Question: I want to pass a variable 'facet_group_by' which is not part of the data frame to the 'facet_grid()' function of the ggplot2-package, but I get the following error:
'''
#> Error in year + month: non-numeric argument for binary operator
'''
This only happens when one of the 'groupBy' List entries consists of more than one element.
When I print 'facet_group_by', and copy paste the console output instead of the variable it works. When using the same output, but putting it into quotes it produces the same error. So I guess the error appears because the variable is a character(?), but I have no clue how to fix this.
'''
library(ggplot2)
library(lubridate)
#>
#> Attache Paket: 'lubridate'
#> The following object is masked from 'package:base':
#>
#> date
library(dplyr)
#>
#> Attache Paket: 'dplyr'
#> The following objects are masked from 'package:lubridate':
#>
#> intersect, setdiff, union
#> The following objects are masked from 'package:stats':
#>
#> filter, lag
#> The following objects are masked from 'package:base':
#>
#> intersect, setdiff, setequal, union
df <- data.frame(date = sample(seq(as.Date("2017-10-01"), as.Date('2019-12-01'), by="day"), 100),
sentiment = sample(c("positive", "negative"), replace = TRUE, 100))
df <- df %>%
mutate(day = day(as.POSIXlt(date))) %>%
mutate(week = week(as.POSIXlt(date))) %>%
mutate(month = month(as.POSIXlt(date))) %>%
mutate(year = year(as.POSIXlt(date))) %>%
group_by(sentiment, date, day, month, year) %>%
summarise(sentiment_count = n())
period <- "day"
groupBy = list(cols = c("year", "month"))
facet_group_by <- paste0(ifelse(length(groupBy[["rows"]]) > 0, paste(groupBy[["rows"]], collapse = " + "),""), " ~ ",
ifelse(length(groupBy[["cols"]]) > 0, paste(groupBy[["cols"]], collapse = " + "),""))
# this works
ggplot(data = NULL, aes(x = df, fill = sentiment)) +
geom_bar(data = subset(df, sentiment == "positive"),aes(x = get(period), y = sentiment_count), stat = "identity") +
geom_bar(data = subset(df, sentiment == "negative"),aes(x = get(period), y = sentiment_count*(-1)), stat = "identity") +
facet_grid(~ year + month, scales = "free_x")
'''

'''
# this doesn't work
ggplot(data = NULL, aes(x = df, fill = sentiment)) +
geom_bar(data = subset(df, sentiment == "positive"),aes(x = get(period), y = sentiment_count), stat = "identity") +
geom_bar(data = subset(df, sentiment == "negative"),aes(x = get(period), y = sentiment_count*(-1)), stat = "identity") +
facet_grid(facet_group_by, scales = "free_x")
#> Error in year + month: nicht-numerisches Argument fur binaren Operator
# this produces the same error
ggplot(data = NULL, aes(x = df, fill = sentiment)) +
geom_bar(data = subset(df, sentiment == "positive"),aes(x = get(period), y = sentiment_count), stat = "identity") +
geom_bar(data = subset(df, sentiment == "negative"),aes(x = get(period), y = sentiment_count*(-1)), stat = "identity") +
facet_grid("~ year + month", scales = "free_x")
#> Error in year + month: nicht-numerisches Argument fur binaren Operator
'''
<URL>
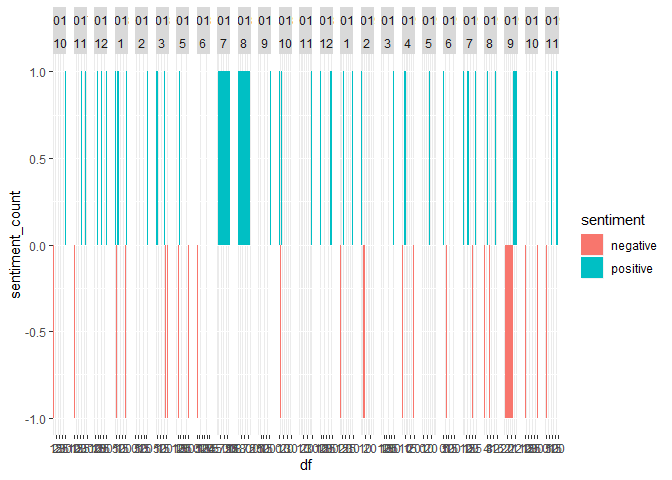
Answer: Halfway there. Wrap your grouping expression into 'as.formula()' and you're good to go:
'''
ggplot(data = NULL, aes(x = df, fill = sentiment)) +
geom_bar(data = subset(df, sentiment == "positive"),aes(x = get(period), y = sentiment_count), stat = "identity") +
geom_bar(data = subset(df, sentiment == "negative"),aes(x = get(period), y = sentiment_count*(-1)), stat = "identity") +
facet_grid(as.formula(facet_group_by), scales = "free_x")
'''
<URL>